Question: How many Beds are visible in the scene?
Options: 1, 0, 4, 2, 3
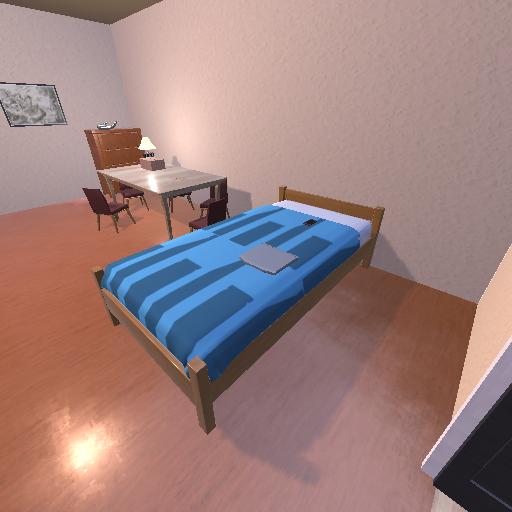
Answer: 1